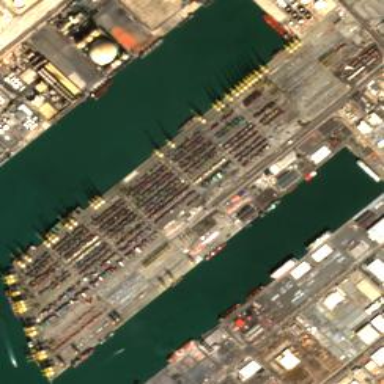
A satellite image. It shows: Industrial area designated for port activities.